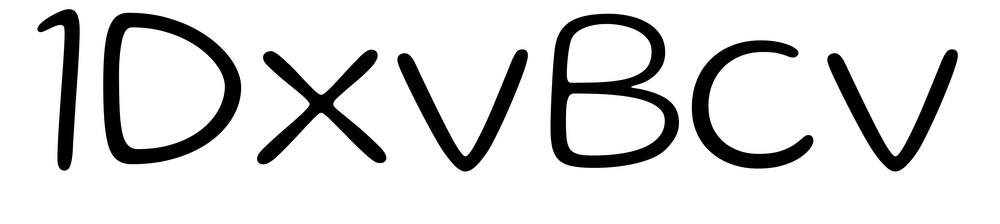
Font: Gluten_ExtraLight